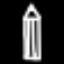
Label: pencil